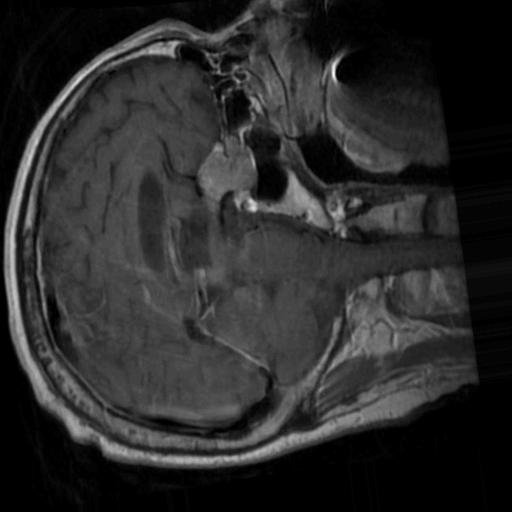
Label: brain_tumor